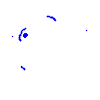
Particle: kaon